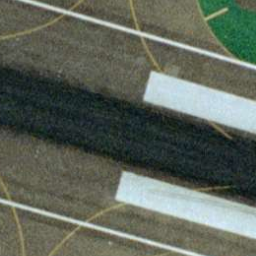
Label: runway